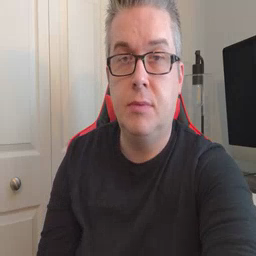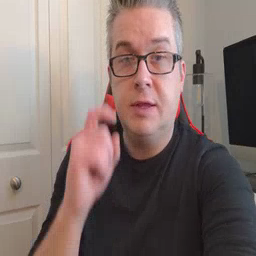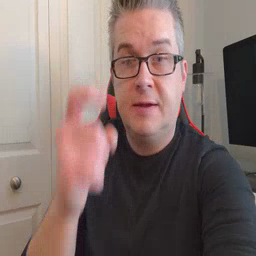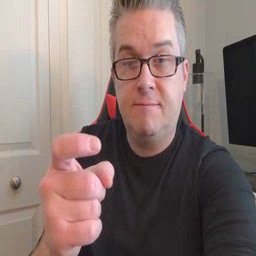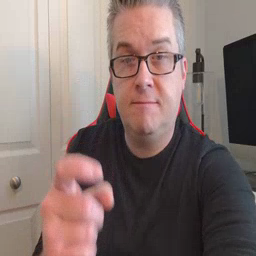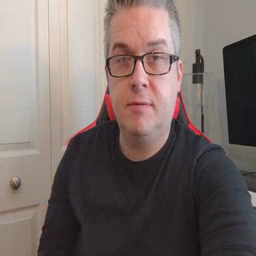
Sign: gift